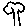
Label: tree